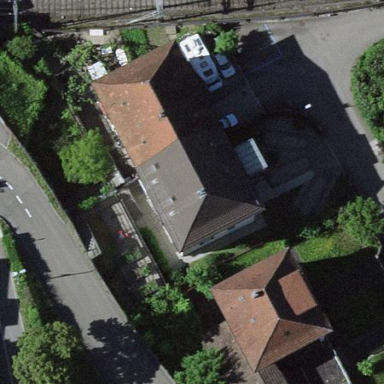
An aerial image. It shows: Hipped roof on apartment building.